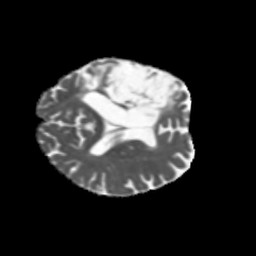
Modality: MD
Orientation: axial
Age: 66
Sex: female
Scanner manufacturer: siemens
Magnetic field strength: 3 T
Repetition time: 5.47 s
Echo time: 0.0854 s